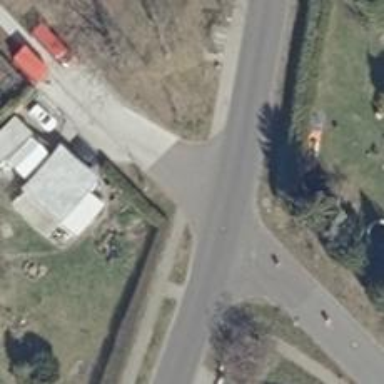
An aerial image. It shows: Unmarked crossing on the road.